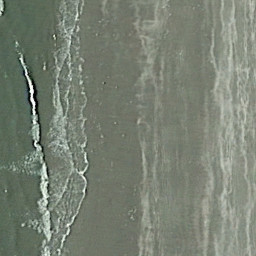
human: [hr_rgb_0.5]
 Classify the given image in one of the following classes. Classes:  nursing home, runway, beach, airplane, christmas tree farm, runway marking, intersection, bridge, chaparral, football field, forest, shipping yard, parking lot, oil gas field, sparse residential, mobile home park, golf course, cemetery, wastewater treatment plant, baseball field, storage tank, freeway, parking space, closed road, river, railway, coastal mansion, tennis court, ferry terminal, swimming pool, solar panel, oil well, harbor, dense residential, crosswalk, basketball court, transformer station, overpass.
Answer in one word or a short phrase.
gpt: beach